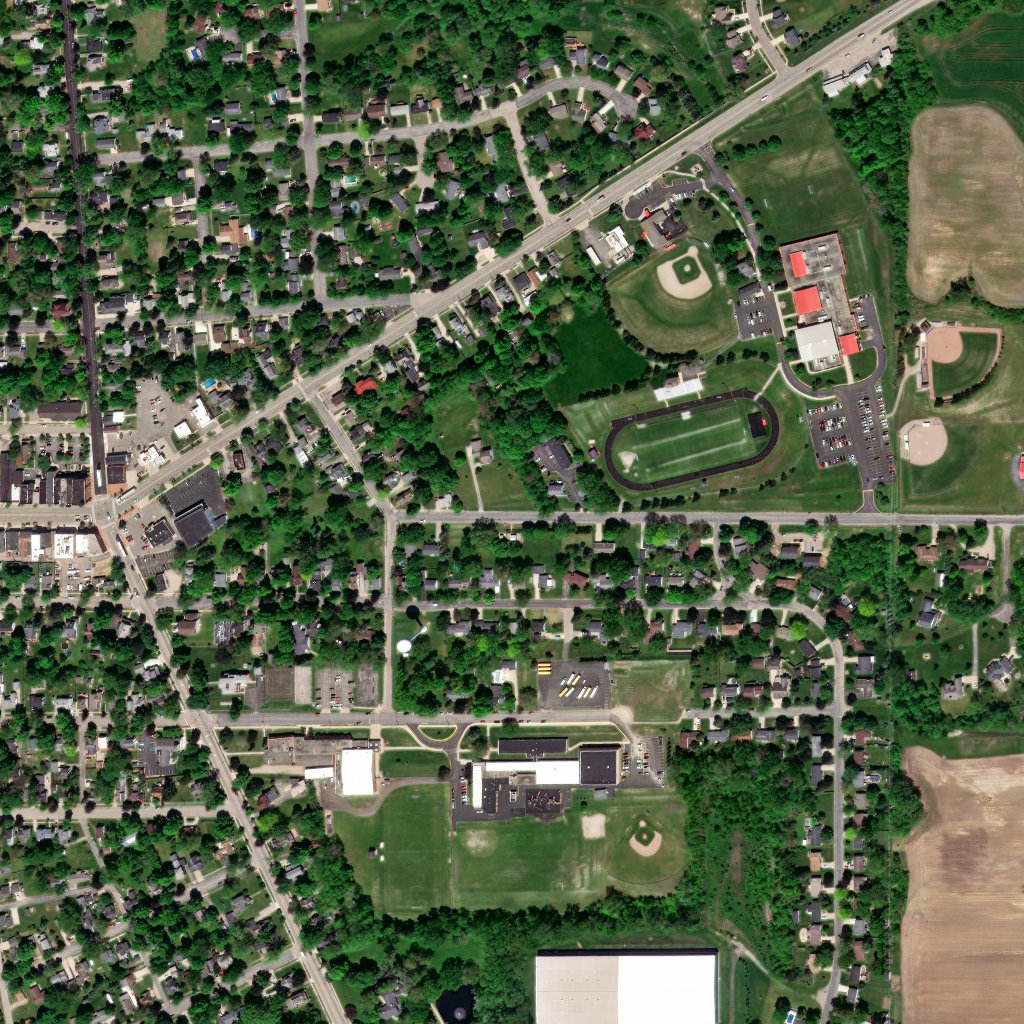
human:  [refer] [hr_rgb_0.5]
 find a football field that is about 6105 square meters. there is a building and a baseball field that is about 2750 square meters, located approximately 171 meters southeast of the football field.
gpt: <box>[[37, 78, 43, 88, 0]]</box>

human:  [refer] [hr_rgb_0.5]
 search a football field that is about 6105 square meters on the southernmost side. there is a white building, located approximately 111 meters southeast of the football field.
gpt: <box>[[37, 78, 43, 88, 0]]</box>